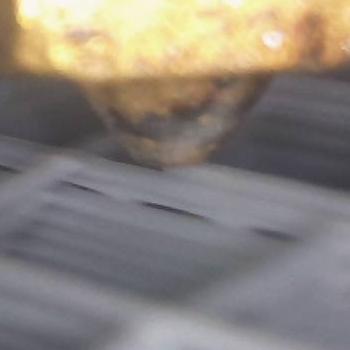
Flow rate: 84%